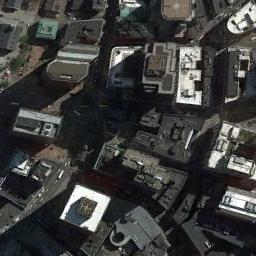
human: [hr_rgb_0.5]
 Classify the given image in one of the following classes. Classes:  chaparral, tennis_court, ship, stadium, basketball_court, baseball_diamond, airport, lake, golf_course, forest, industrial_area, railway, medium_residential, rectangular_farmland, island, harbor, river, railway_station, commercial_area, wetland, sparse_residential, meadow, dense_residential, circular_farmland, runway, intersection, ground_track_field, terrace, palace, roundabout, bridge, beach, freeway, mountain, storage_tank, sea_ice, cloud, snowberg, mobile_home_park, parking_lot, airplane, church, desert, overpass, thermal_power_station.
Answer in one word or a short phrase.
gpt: commercial_area